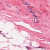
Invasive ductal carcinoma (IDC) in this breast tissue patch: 0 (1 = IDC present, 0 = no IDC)